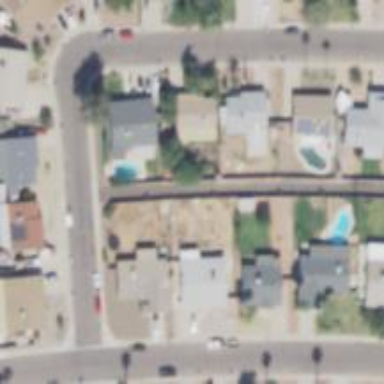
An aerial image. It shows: Alleyway designated as service road.